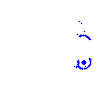
Particle: pion